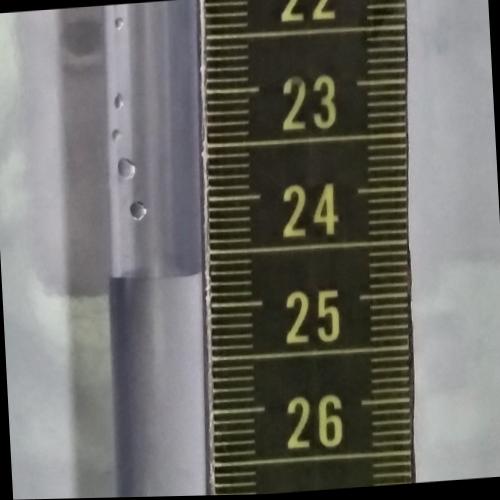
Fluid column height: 24.7 cm